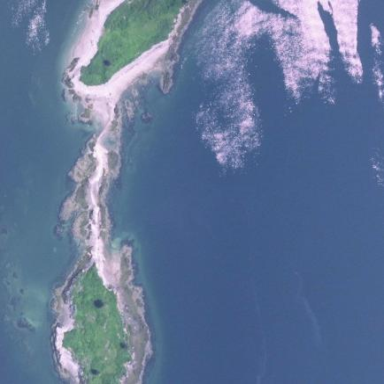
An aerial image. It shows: Breathtaking coastline.